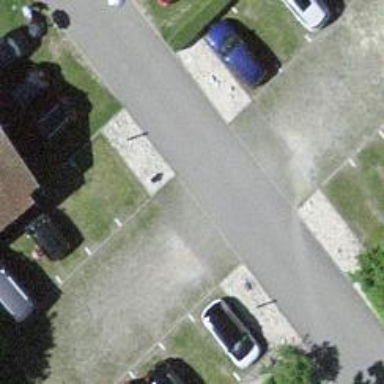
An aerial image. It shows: Road serving as parking aisle.